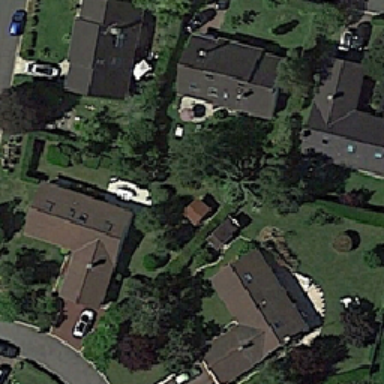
A white car was parked in front of the grey roof .